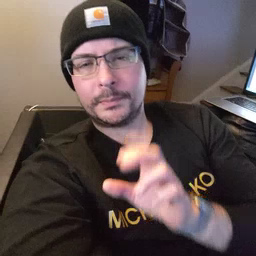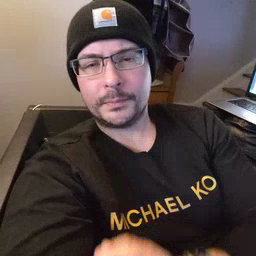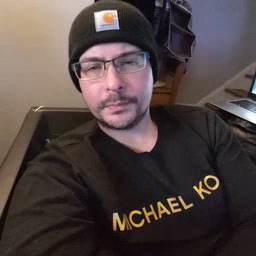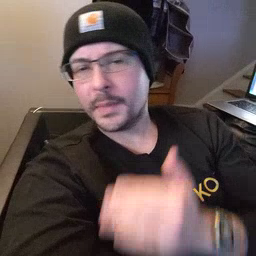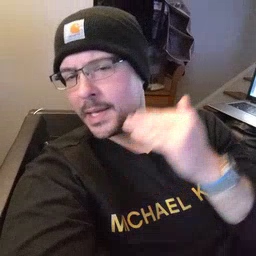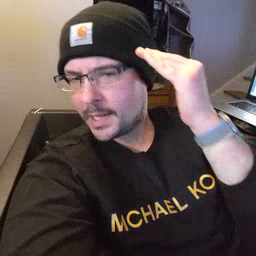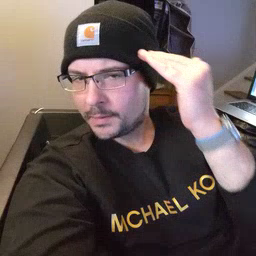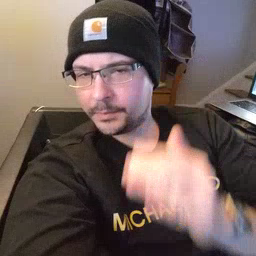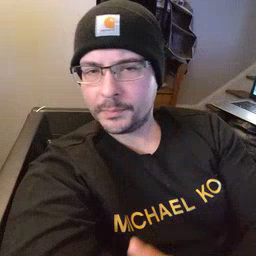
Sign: head